Brain MRI, t2w sequence, axial 2D slice.
Patient: age 37, sex F, weight 95 kg, height 1.95 m
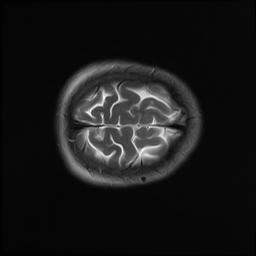